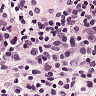
Metastatic tissue present: no